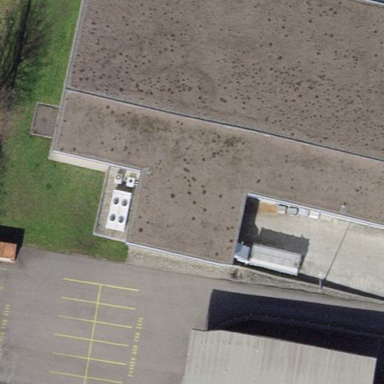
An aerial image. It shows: Supermarket building.